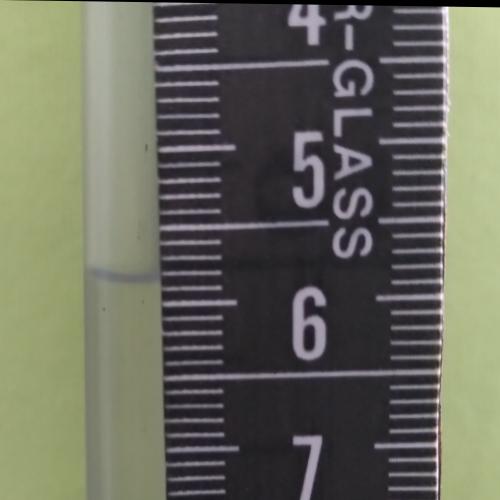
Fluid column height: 5.8 cm